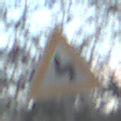
Verkehrszeichen: DoppelkurveZunaechstLinks
Umgebung: Outdoor, Nature
Tageszeit: MorningAfternoon
Wetter: Clear
Licht: Natural
Jahreszeit: NotSpecified
Kontrast: HighContrast